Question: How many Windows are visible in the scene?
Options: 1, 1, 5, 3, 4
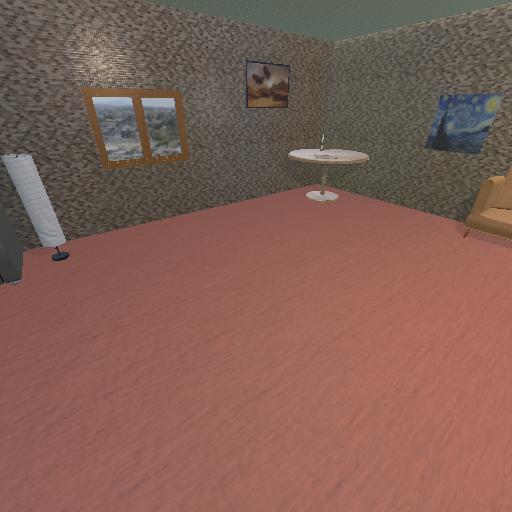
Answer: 1